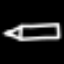
Label: pencil